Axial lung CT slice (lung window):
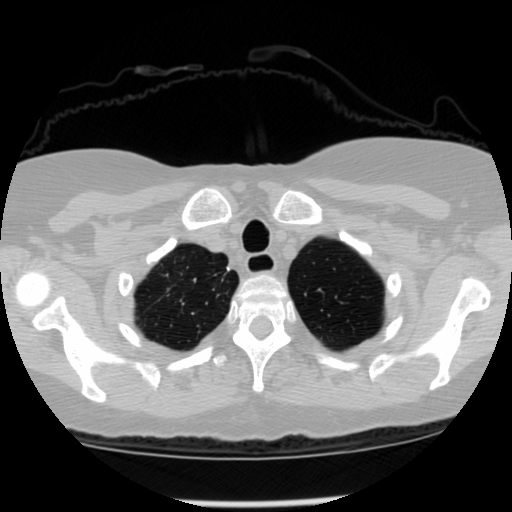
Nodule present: no